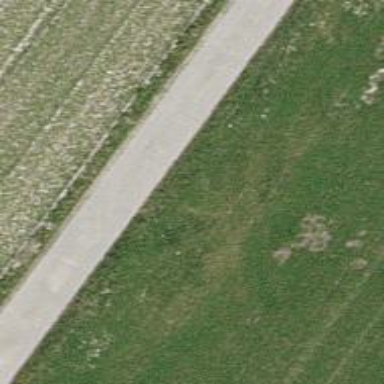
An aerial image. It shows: Track with grade1 tracktype.